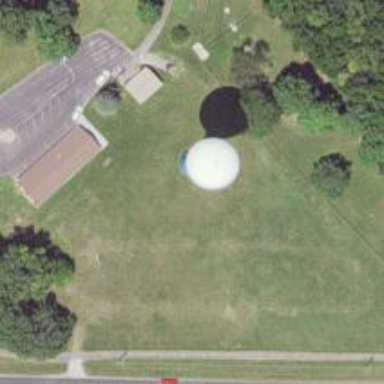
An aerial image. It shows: Water tower that is man-made.